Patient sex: M
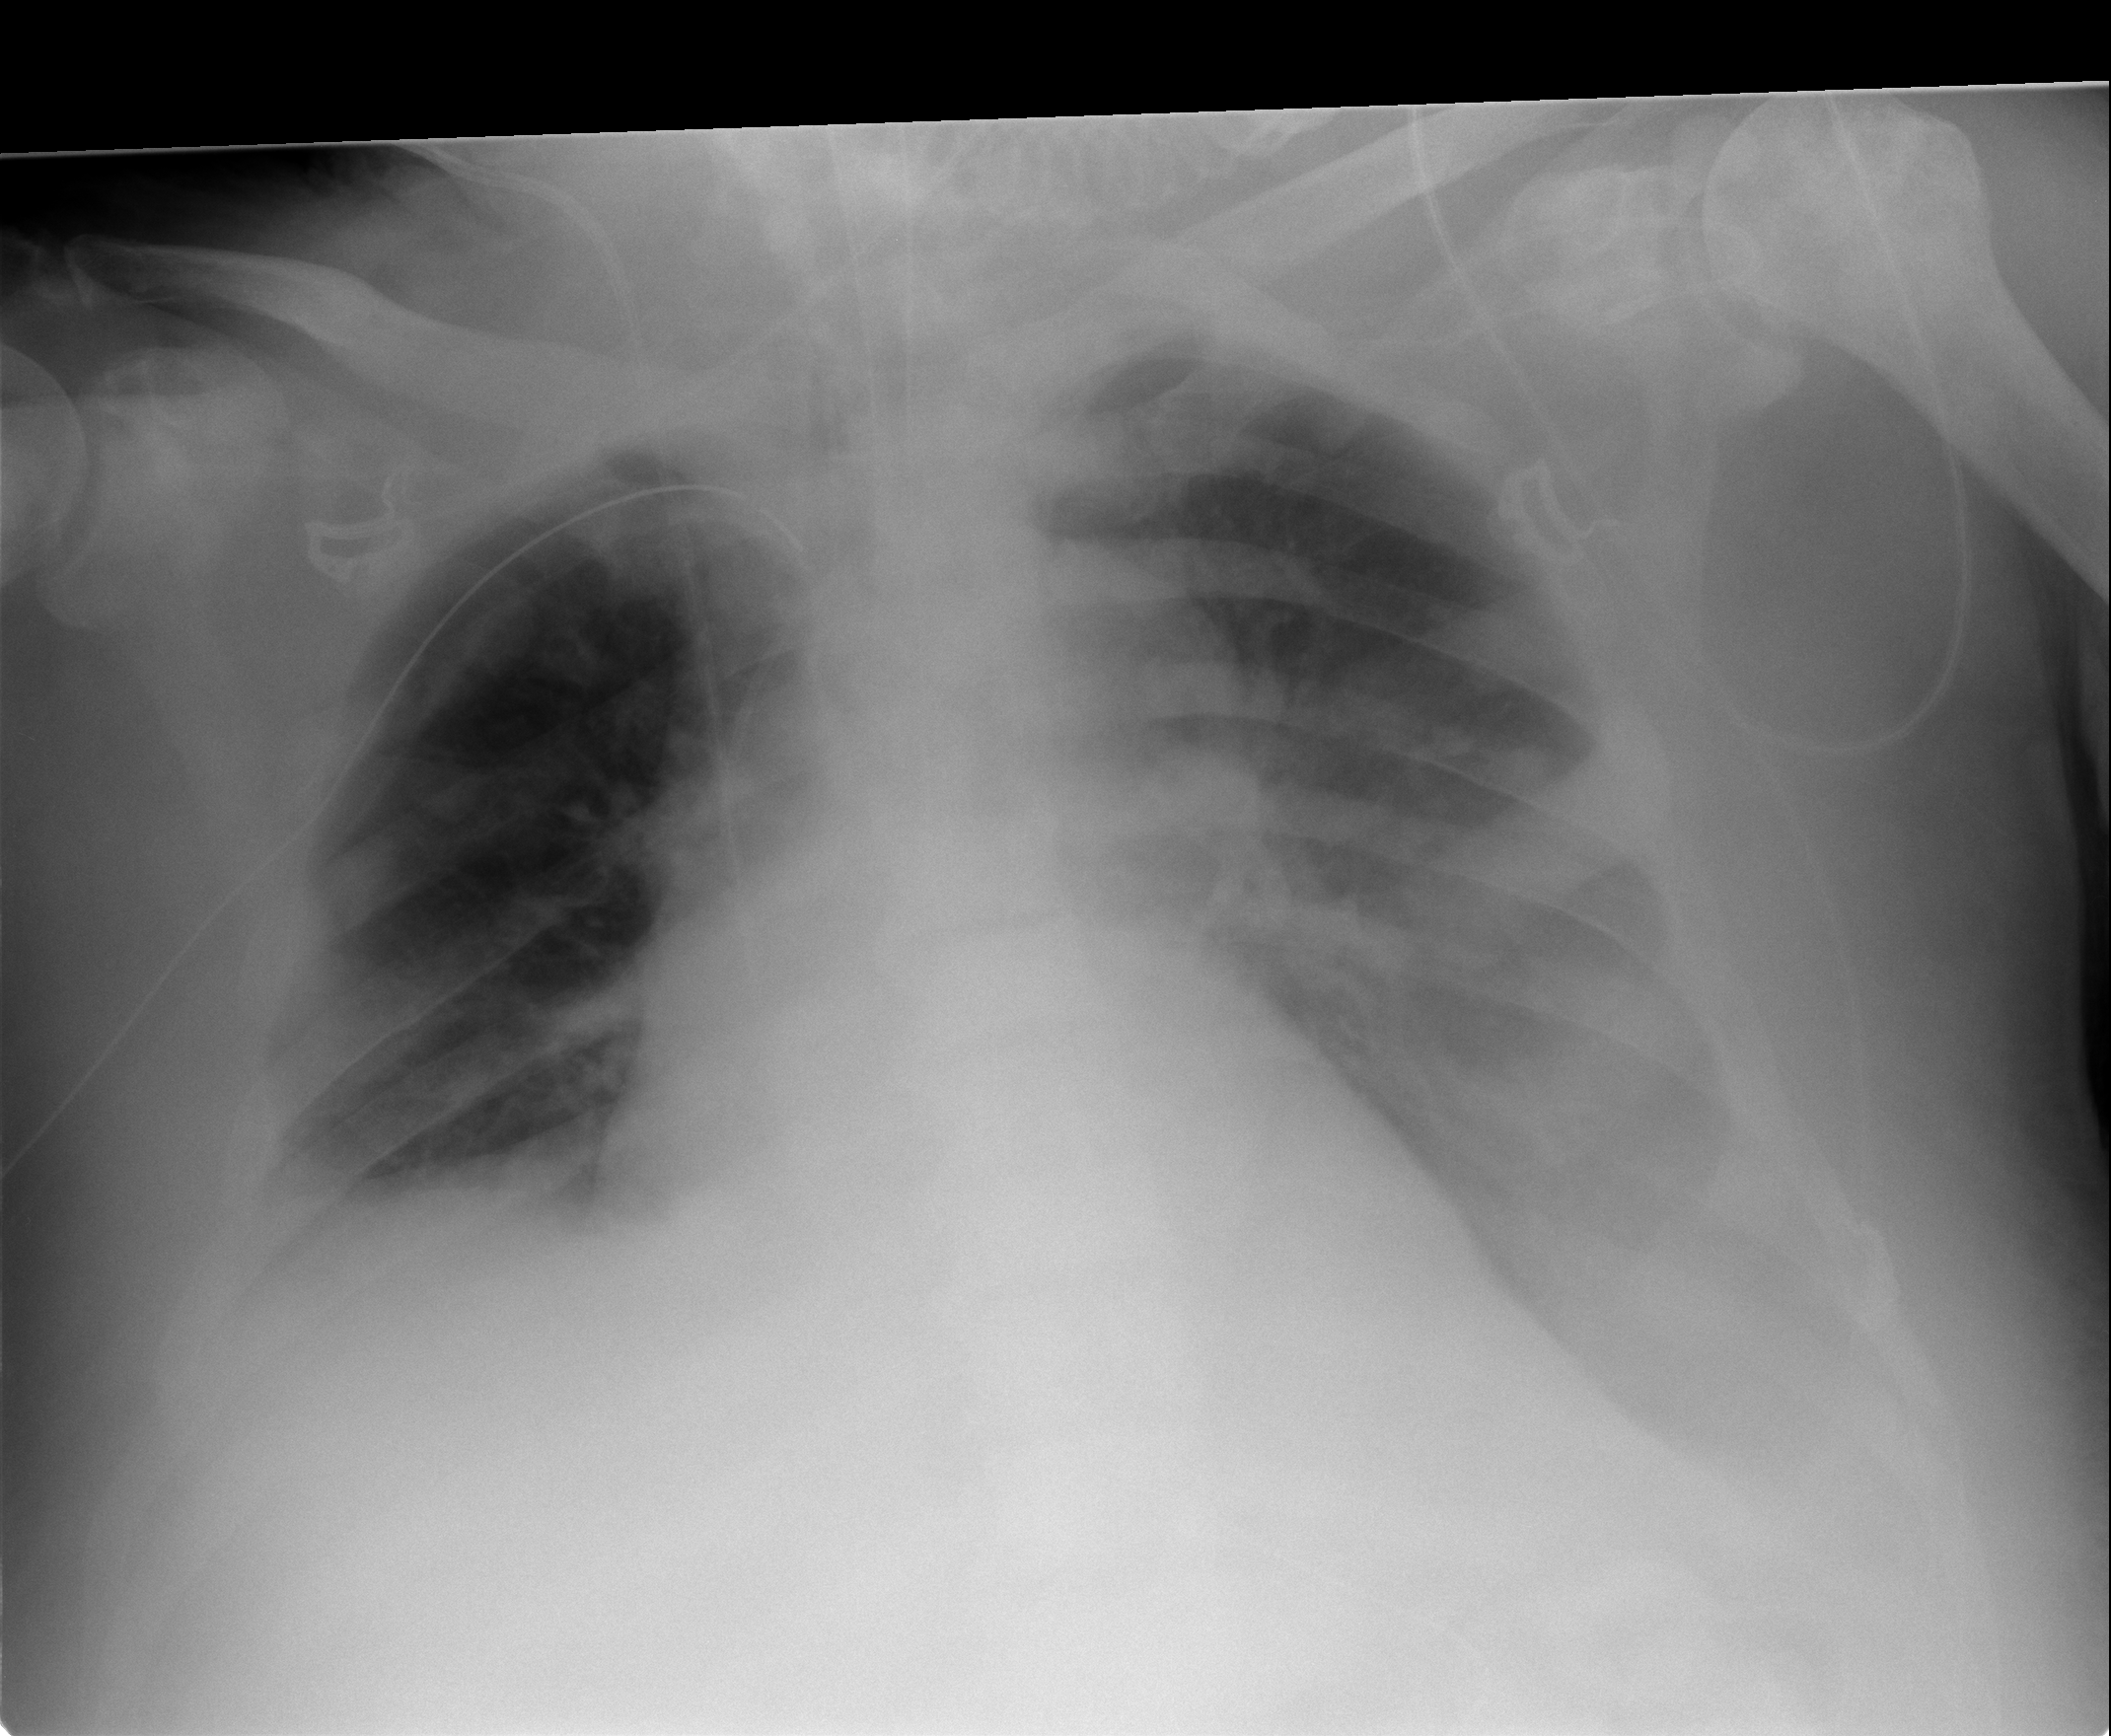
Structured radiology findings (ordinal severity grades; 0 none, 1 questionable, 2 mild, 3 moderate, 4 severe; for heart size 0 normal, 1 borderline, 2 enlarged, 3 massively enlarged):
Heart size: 1
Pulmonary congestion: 2
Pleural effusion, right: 0
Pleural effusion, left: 3
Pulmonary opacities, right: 0
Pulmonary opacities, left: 2
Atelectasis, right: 0
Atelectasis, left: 2